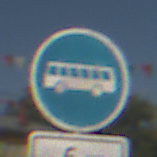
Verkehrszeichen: Busssonderstreifen
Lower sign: EinspurigeFahrzeugeFrei2
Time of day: MorningAfternoon
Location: Outdoor (Special)
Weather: PartlyCloudy
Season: NotSpecified
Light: Natural